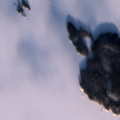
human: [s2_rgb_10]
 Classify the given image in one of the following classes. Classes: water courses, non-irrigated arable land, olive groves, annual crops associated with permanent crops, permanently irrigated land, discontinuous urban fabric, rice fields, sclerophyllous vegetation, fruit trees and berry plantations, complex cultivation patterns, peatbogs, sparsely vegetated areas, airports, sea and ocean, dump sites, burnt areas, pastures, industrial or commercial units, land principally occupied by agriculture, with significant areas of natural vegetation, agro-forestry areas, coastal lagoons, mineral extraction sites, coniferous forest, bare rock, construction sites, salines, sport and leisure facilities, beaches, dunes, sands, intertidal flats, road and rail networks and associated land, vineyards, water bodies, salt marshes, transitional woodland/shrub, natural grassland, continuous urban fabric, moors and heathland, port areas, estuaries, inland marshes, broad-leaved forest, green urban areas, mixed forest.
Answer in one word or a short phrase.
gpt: mixed forest, water bodies